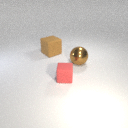
small red rubber cube in front of large brown rubber cube